Aerial crown-view tile of a tropical tree (Barro Colorado Island, Panama), acquired 20250616:
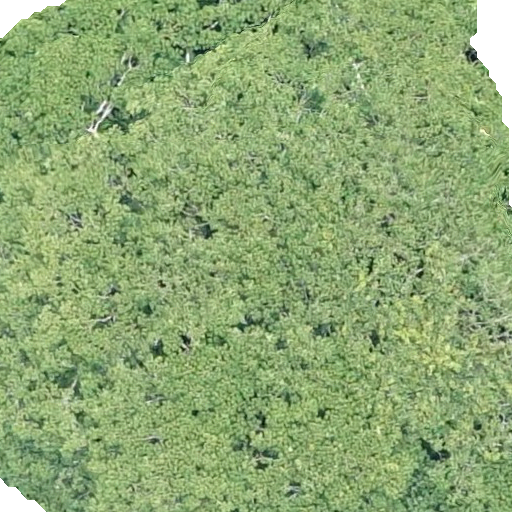
Species: Sterculia apetala
GBIF accepted scientific name: Sterculia apetala
Crown area: 505.838 m²